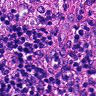
Metastatic tissue present: no